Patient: sex M, age 65
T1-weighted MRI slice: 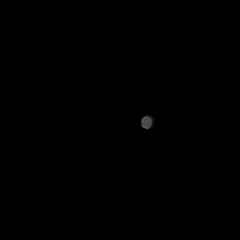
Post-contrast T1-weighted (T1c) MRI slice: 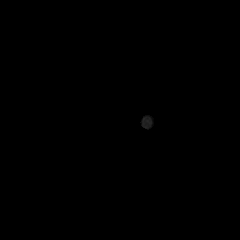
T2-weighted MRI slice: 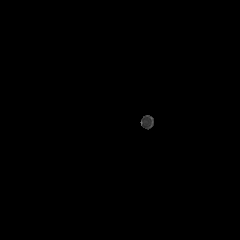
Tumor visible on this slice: no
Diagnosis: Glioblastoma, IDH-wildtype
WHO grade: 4